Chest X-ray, PA view. Patient: 35 years old, sex M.
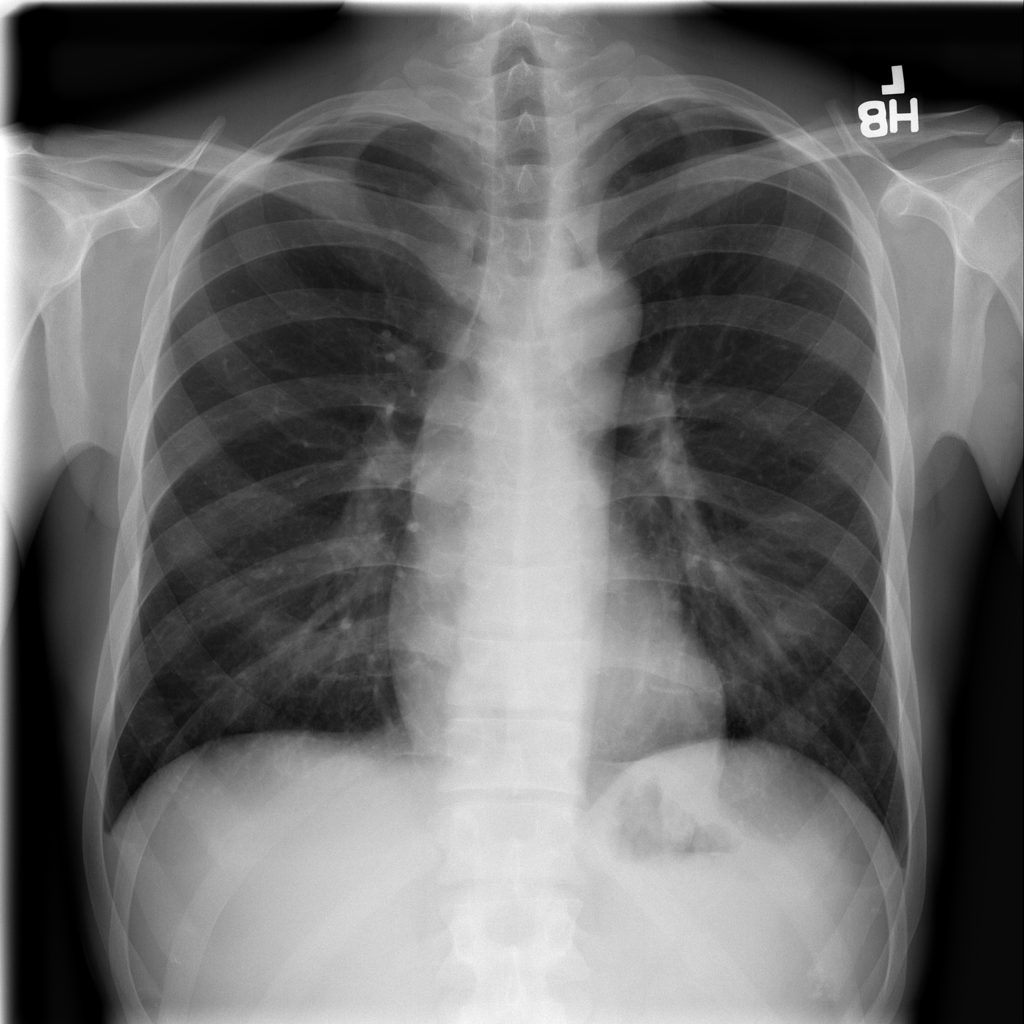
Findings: No Finding